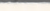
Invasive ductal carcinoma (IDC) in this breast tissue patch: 0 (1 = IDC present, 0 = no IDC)